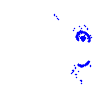
Particle: electron